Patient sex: M
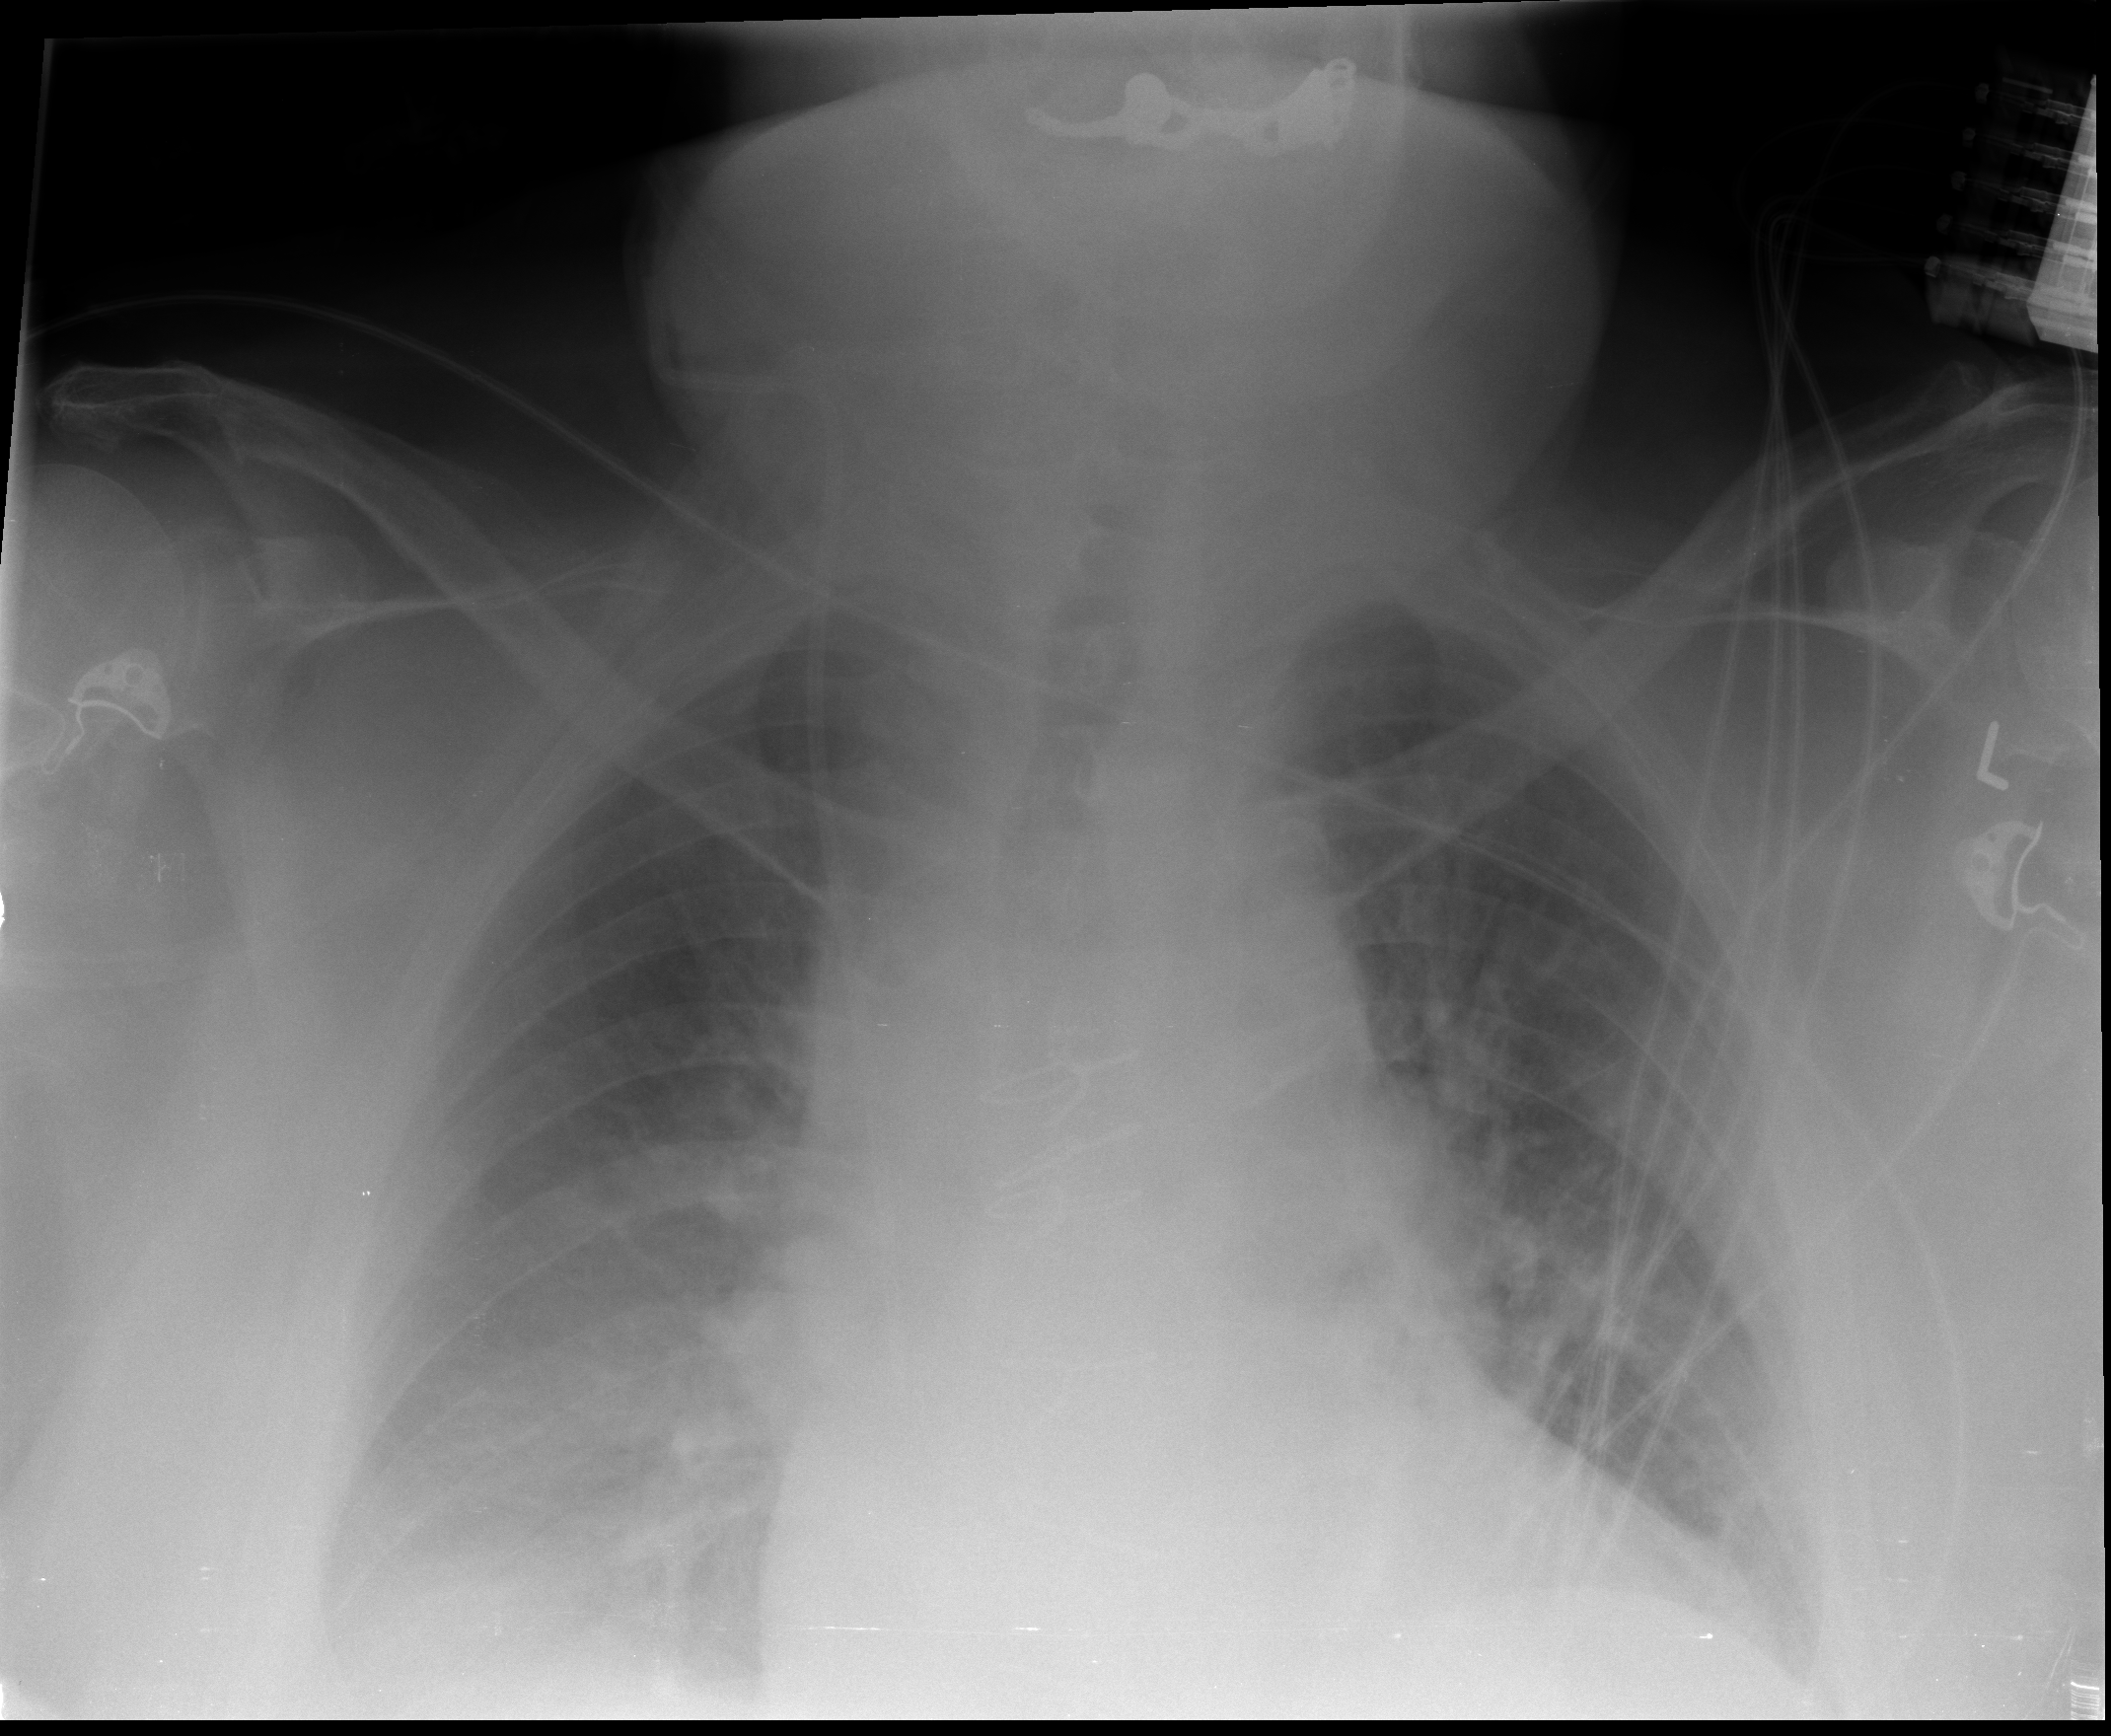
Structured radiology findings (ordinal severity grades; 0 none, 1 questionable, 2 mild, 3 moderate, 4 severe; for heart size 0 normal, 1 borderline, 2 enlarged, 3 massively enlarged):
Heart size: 2
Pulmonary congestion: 2
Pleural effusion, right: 2
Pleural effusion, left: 0
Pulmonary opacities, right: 0
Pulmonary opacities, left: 0
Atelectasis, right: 2
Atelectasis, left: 2